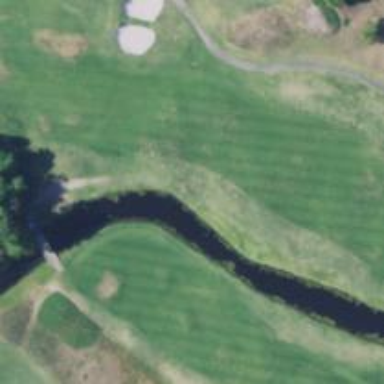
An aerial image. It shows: View of golf hole.